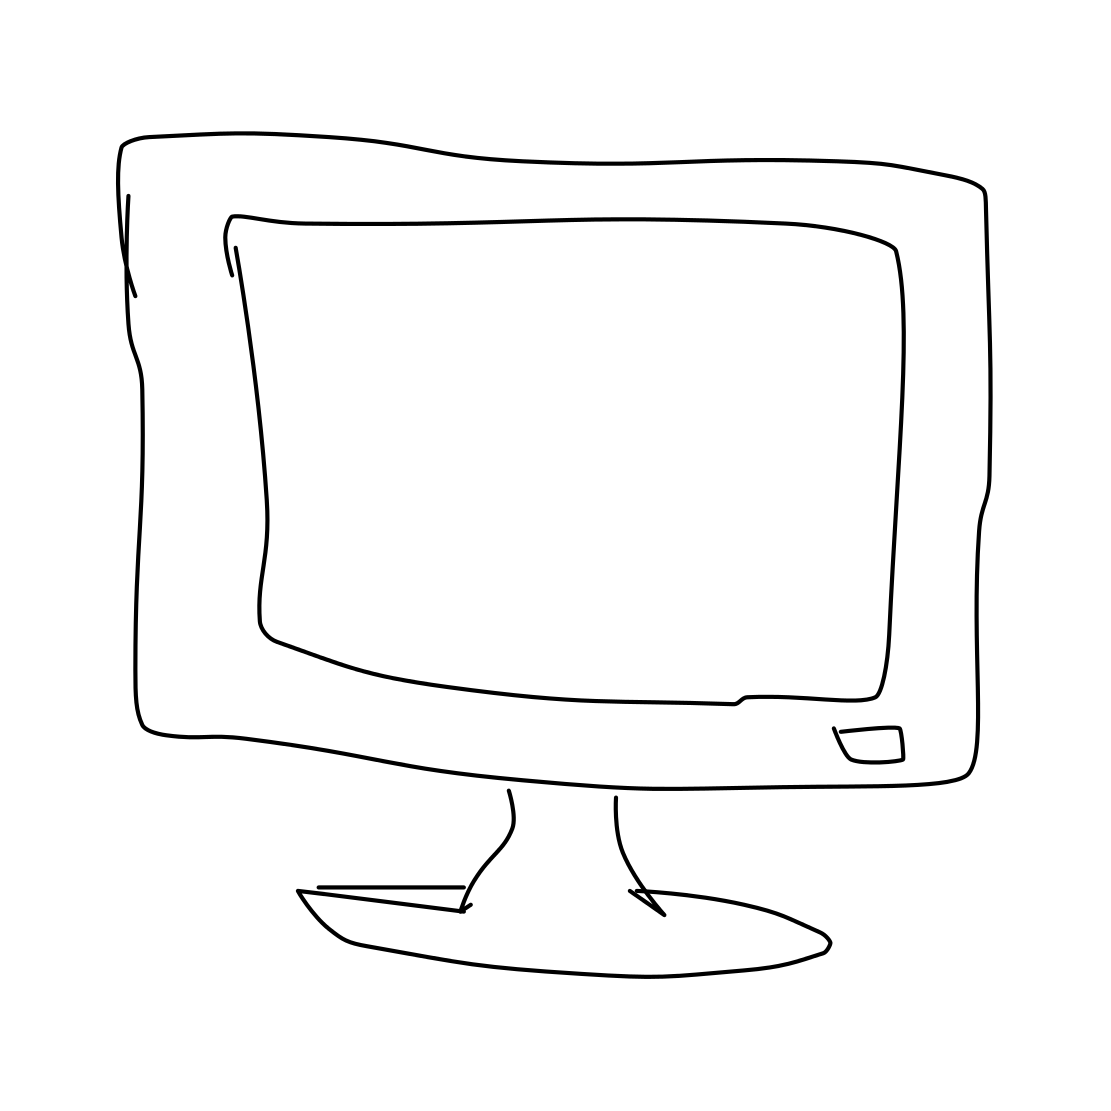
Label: computer monitor